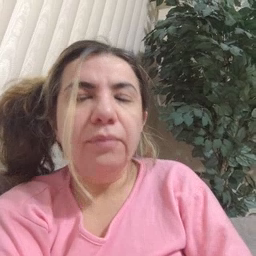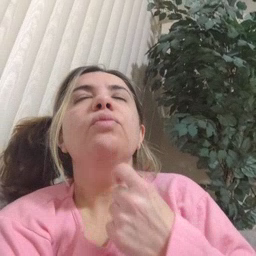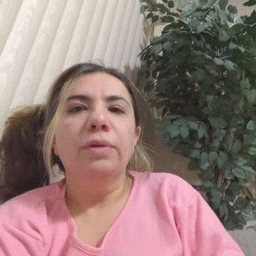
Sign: red